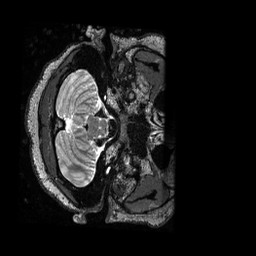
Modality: T2w
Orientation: axial
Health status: healthy
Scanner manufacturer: siemens
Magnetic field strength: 3 T
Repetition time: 3.2 s
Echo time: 0.565 s